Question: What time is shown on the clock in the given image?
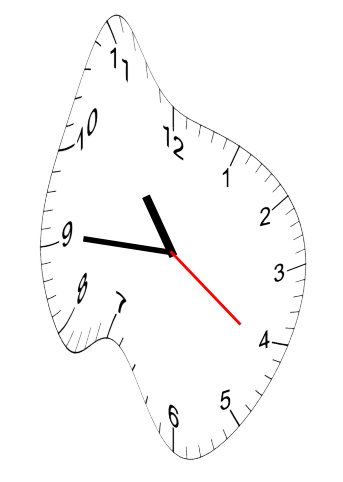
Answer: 10:45:21